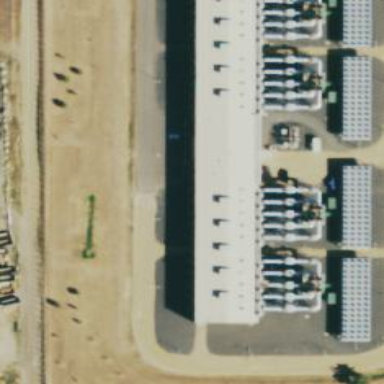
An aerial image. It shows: Gas-powered generator.